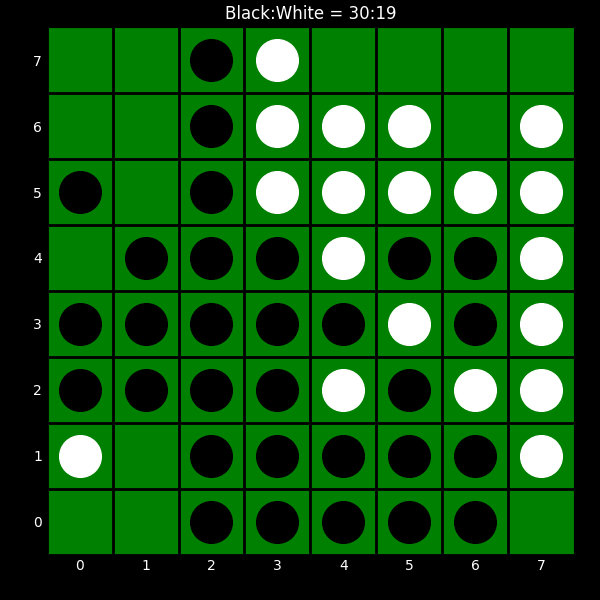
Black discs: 30
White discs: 19